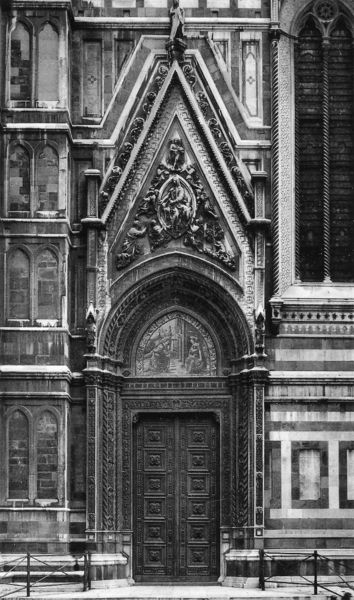
Titel: Porta della Mandorla
Künstler: Nanni di Banco
Standort: Florenz, S. Maria del Fiore (EU - I - Toskana)
Schlagwörter: dreieck, fenster, holz, marmor, schwarz, tür, gebäude, ornament, stein, bild, kirche, relief, bogen, fassade, italien, mauer, pilaster, detail, geländer, bronze, tor, foto, fotografie, bögen, eingang, torbogen, schwarzweiss, fries, portal, spitzbogen, florenz, kassetten, heilig, maria, madonna, tympanon, fires, seiteneingang, mauersteine, dreieick, seitenportal